Chest X-ray. View position: PA
Patient age: 59
Patient sex: M
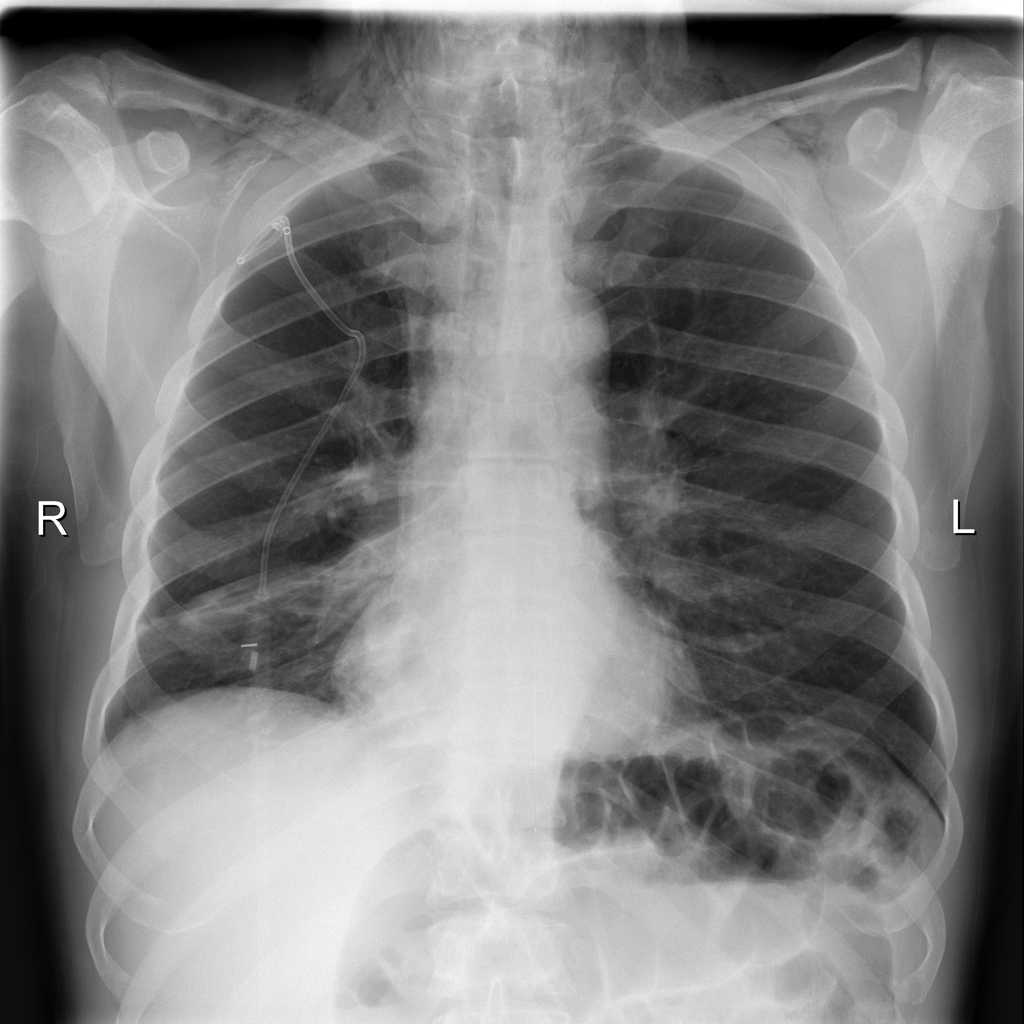
Finding: Pneumothorax